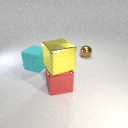
large cyan rubber cube in front of small brown metal sphere